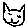
Label: cat